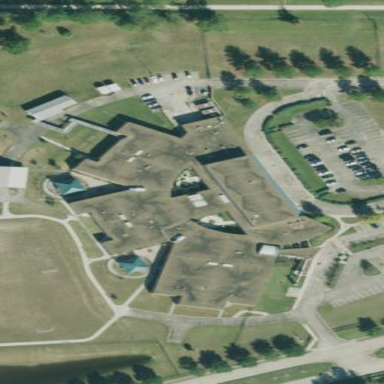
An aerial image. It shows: School.